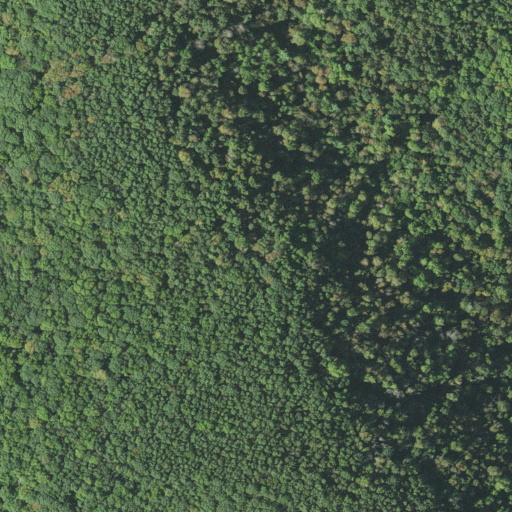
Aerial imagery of gap in North Carolina named Deerplay Gap containing only deciduous forest